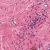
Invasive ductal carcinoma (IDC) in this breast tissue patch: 0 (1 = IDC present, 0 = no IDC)